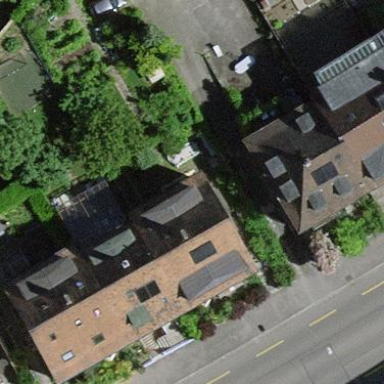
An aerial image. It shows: Terrace building.